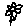
Label: flower